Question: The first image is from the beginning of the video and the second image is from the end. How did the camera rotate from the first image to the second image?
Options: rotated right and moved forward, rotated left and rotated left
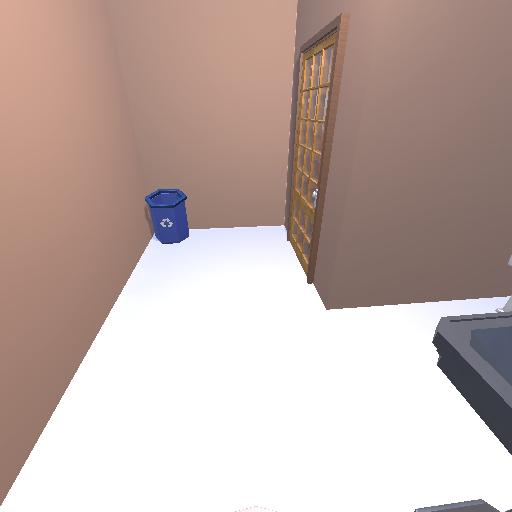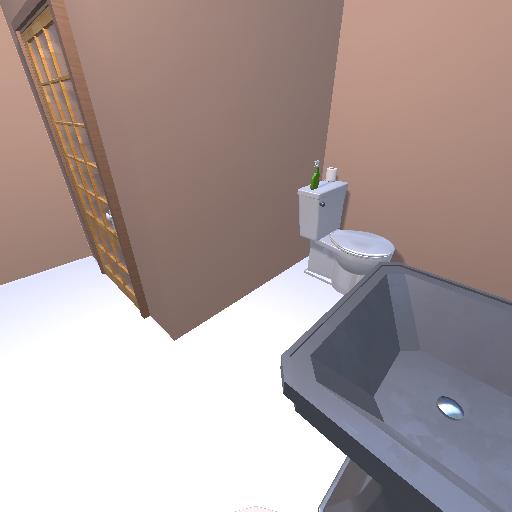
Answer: rotated right and moved forward